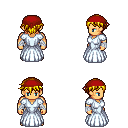
a pixel art fantasy rpg character, male body template, human, tanned skin, underdress, white pants, blonde short bangs hairstyle, red bandana, white cloth bandages, four views (front, back, left, right), 2x2 character sprite sheet, small pixel art, hard edges, no anti-aliasing